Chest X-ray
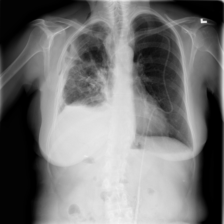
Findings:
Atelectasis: negative
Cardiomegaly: negative
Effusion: negative
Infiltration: negative
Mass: negative
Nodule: negative
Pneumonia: negative
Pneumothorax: negative
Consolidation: negative
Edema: negative
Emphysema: negative
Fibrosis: negative
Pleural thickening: negative
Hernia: negative